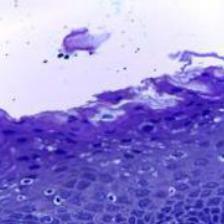
Diagnosis: Normal